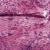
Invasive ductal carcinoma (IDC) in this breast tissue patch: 0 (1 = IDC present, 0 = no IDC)